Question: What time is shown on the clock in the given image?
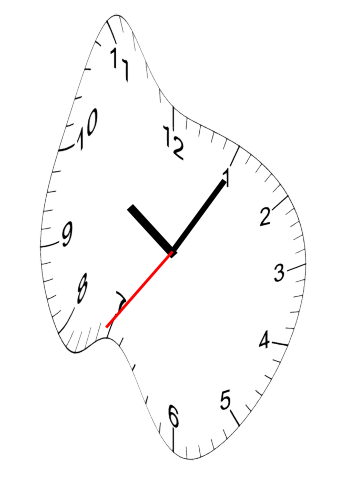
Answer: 10:05:36